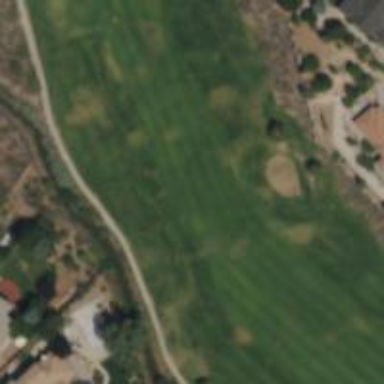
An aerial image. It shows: View of golf hole.